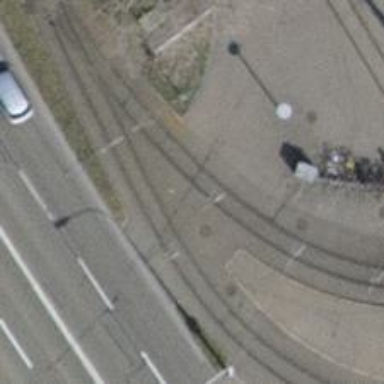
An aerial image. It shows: Asphalt footway.